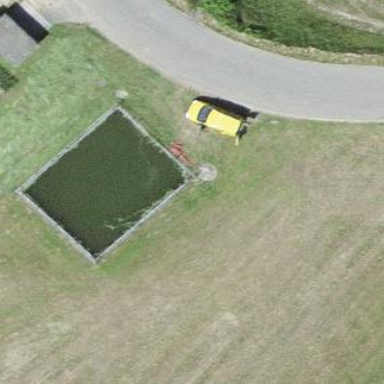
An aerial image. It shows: Water tank in natural water setting.